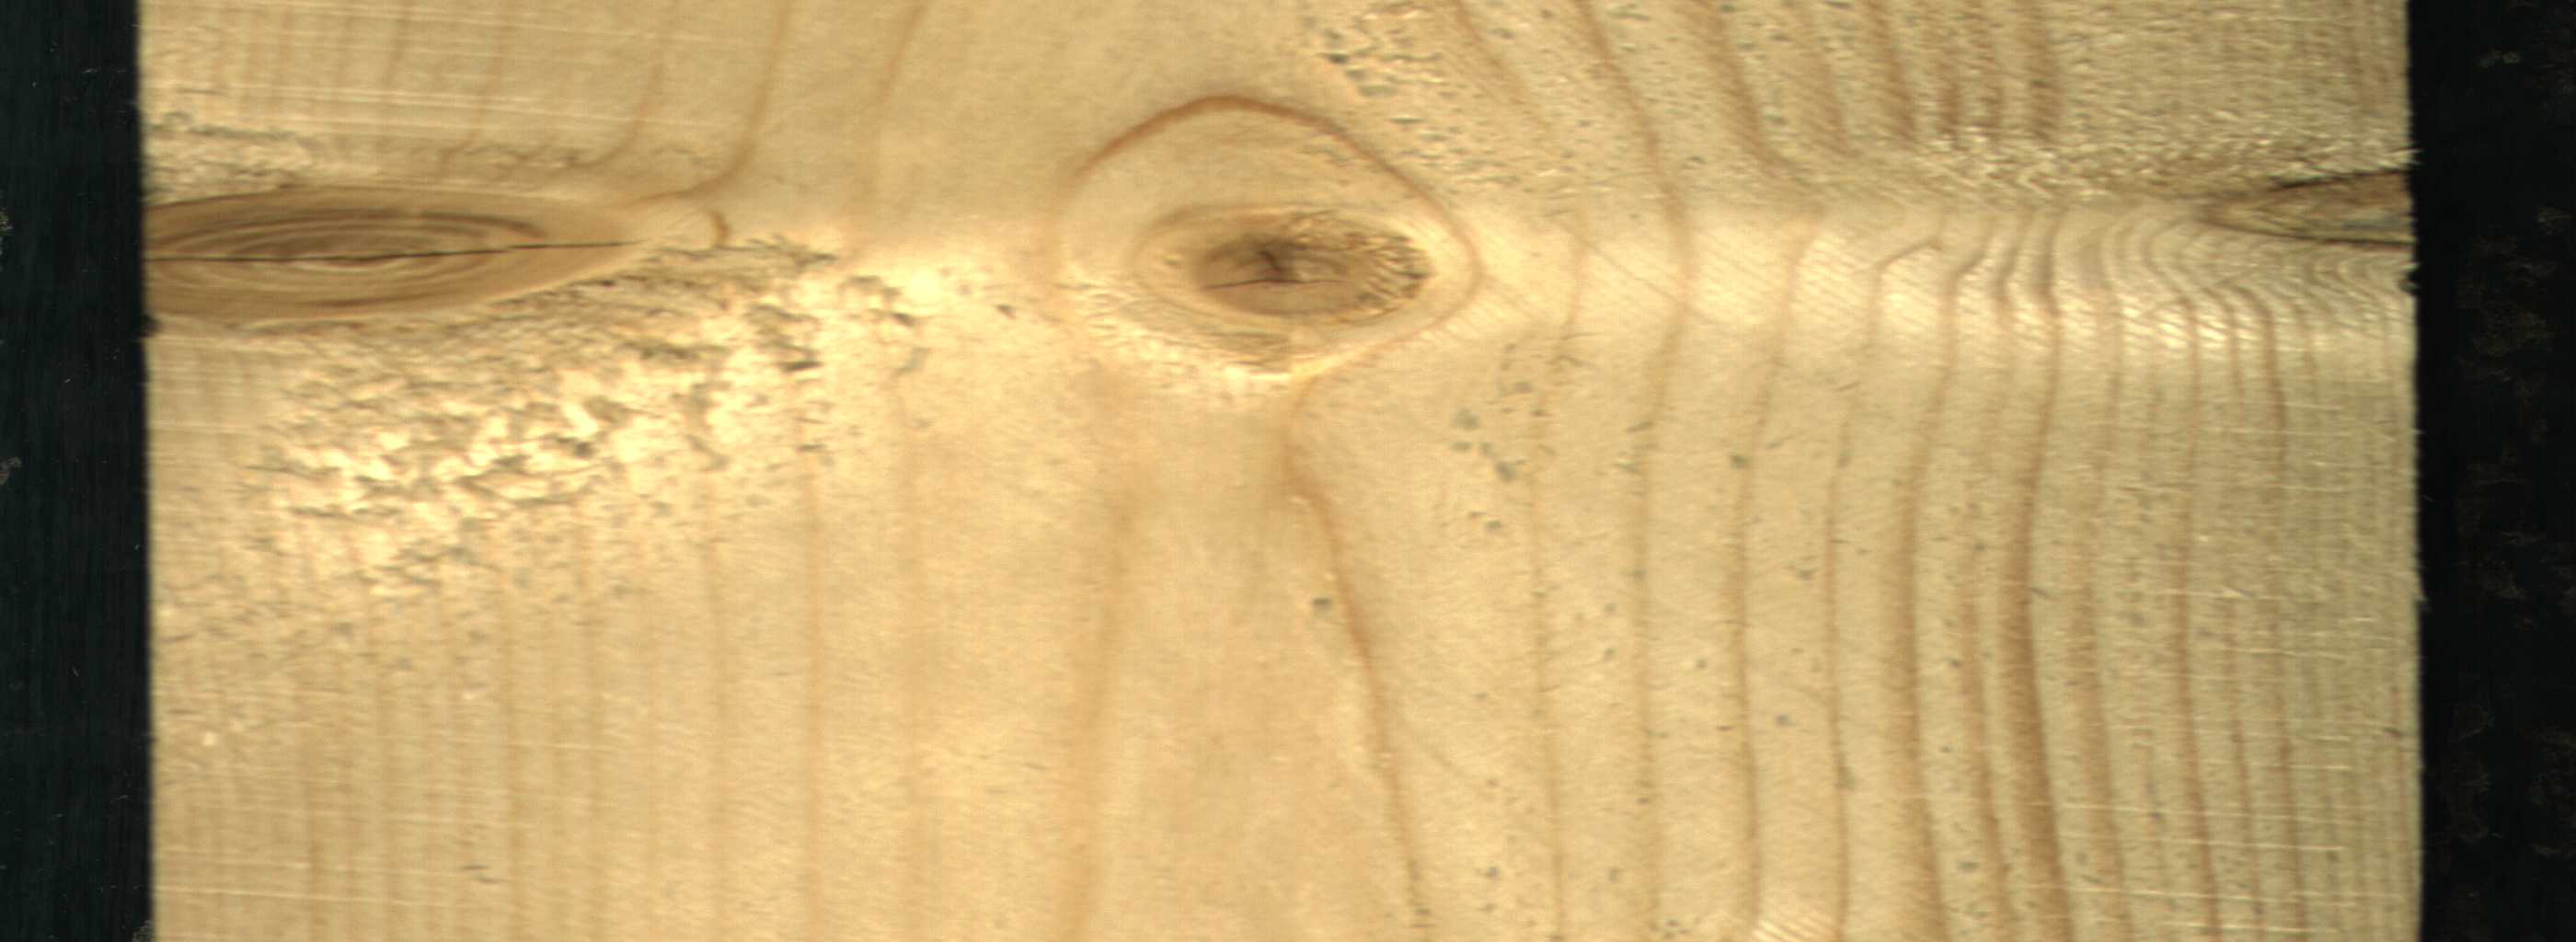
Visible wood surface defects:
knot_with_crack
knot_with_crack
Live_Knot